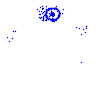
Particle: proton